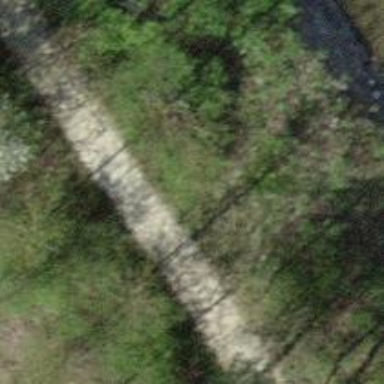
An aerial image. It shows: Unpaved track road.